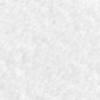
Label: no_change